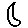
Label: moon